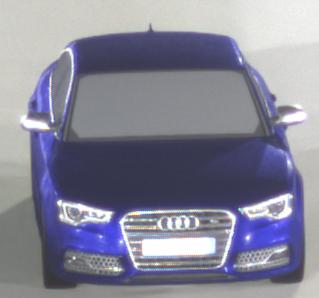
Make: Audi
Model: S5
Detailed model: F5
Model produced from: 2016
Model produced until: 2019
Doors: 2
Color: blue
Road condition: dry road
Daytime: night
Contrast: high contrast